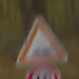
Verkehrszeichen: UnebeneFahrbahn
Zusatzzeichen unten: Geschwindigkeit40
Umgebung: Outdoor, Nature
Tageszeit: Midday
Wetter: Overcast
Licht: Natural
Jahreszeit: NotSpecified
Kontrast: LowContrast